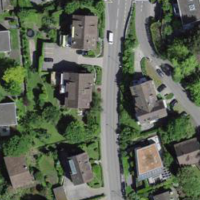
EUNIS habitat code: 55
Species observed at this site:
Cirsium vulgare
Anguis fragilis